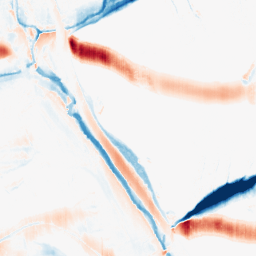
Category: morphological
Decomposition family: morphological_ellipse
Decomposition parameters: operation: average
width: 30
height: 5
Upsampling method: sinc_hamming
Upsampling parameters: scale: 2
kernel_size: 4
Upsampling scale: 2